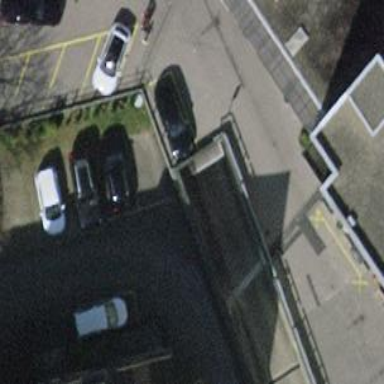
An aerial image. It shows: Parking entrance.